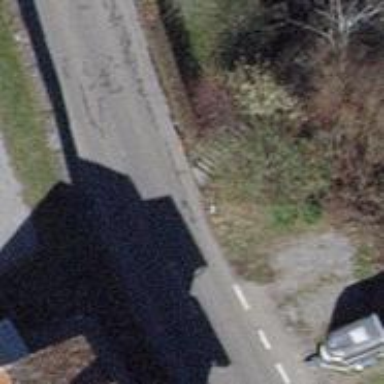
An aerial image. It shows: Road with steps.